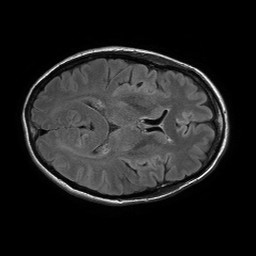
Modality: FLAIR
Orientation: axial
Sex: female
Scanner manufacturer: philips
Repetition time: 11 s
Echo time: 0.125 s